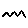
Label: zigzag